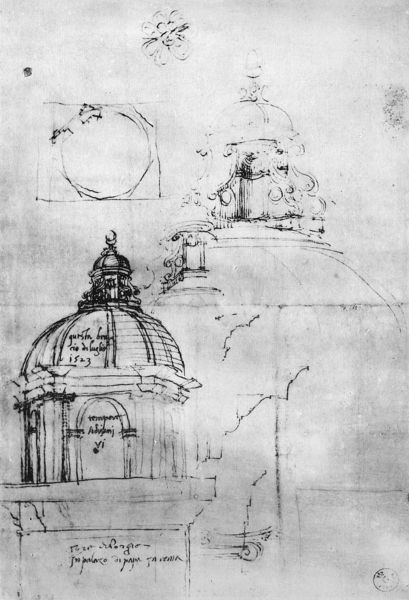
Titel: Kuppel des Torre Borgia
Künstler: Baldassare Peruzzi
Schlagwörter: blume, fenster, laterne, pfeiler, schwarz, skizze, säulen, zeichnung, dach, gebäude, haube, ornament, architektur, barock, spitze, kirche, rund, turm, schrift, bogen, studie, grafik, graphik, linien, rundbogen, kuppel, ornamente, verzierung, mond, eckig, glockenturm, schnitt, schwarz-weiß, text, beschriftung, bleistift, stempel, entwurf, kapitell, fries, sims, voluten, rosette, kapelle, frontansicht, plan, querschnitt, achteck, grundriss, rotunde, tempietto, scharzweiß